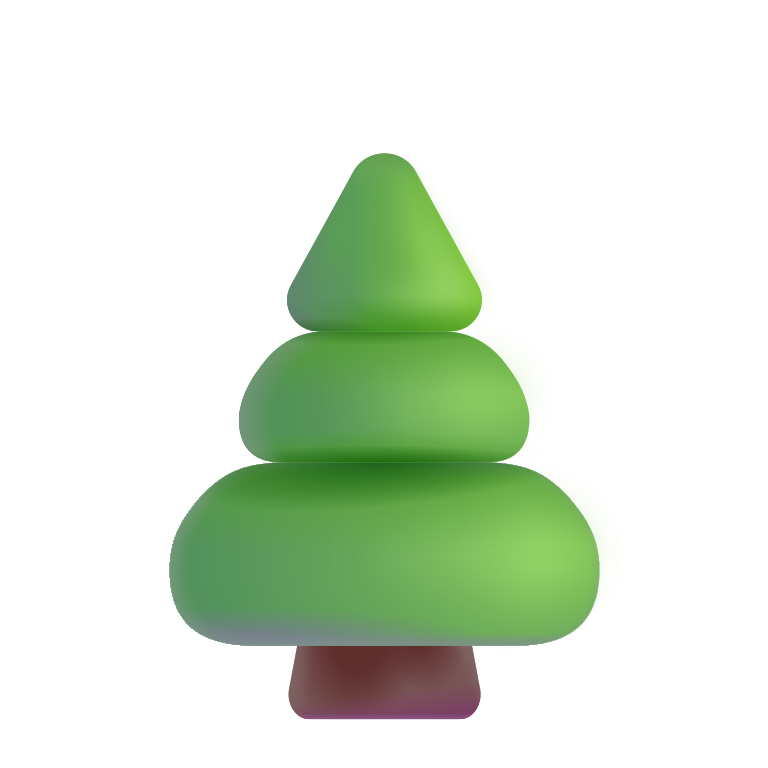
evergreen tree color